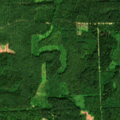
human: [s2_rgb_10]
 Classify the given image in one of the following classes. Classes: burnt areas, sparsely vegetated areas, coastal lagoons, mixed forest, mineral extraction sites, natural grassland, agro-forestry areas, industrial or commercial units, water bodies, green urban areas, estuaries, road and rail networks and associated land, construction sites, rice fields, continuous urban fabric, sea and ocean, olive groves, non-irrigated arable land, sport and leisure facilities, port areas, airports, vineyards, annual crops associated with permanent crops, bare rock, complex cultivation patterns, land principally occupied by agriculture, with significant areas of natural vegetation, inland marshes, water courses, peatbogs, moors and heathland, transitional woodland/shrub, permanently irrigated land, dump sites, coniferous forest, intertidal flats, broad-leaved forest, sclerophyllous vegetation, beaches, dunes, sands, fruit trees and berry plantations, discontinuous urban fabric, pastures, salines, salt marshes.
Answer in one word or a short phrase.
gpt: coniferous forest, mixed forest, transitional woodland/shrub